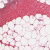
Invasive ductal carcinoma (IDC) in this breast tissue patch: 0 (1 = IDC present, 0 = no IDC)